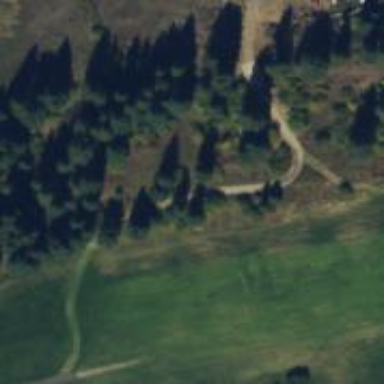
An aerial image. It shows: Nordic ski trail groomed for classic and skating style skiing.